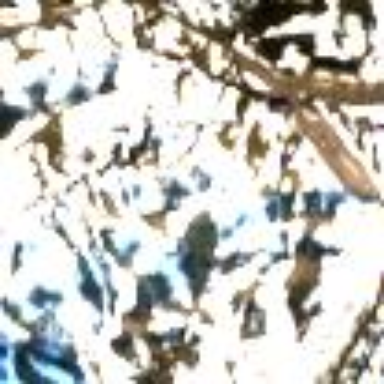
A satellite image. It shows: Skiing pitch used for winter sports activities.